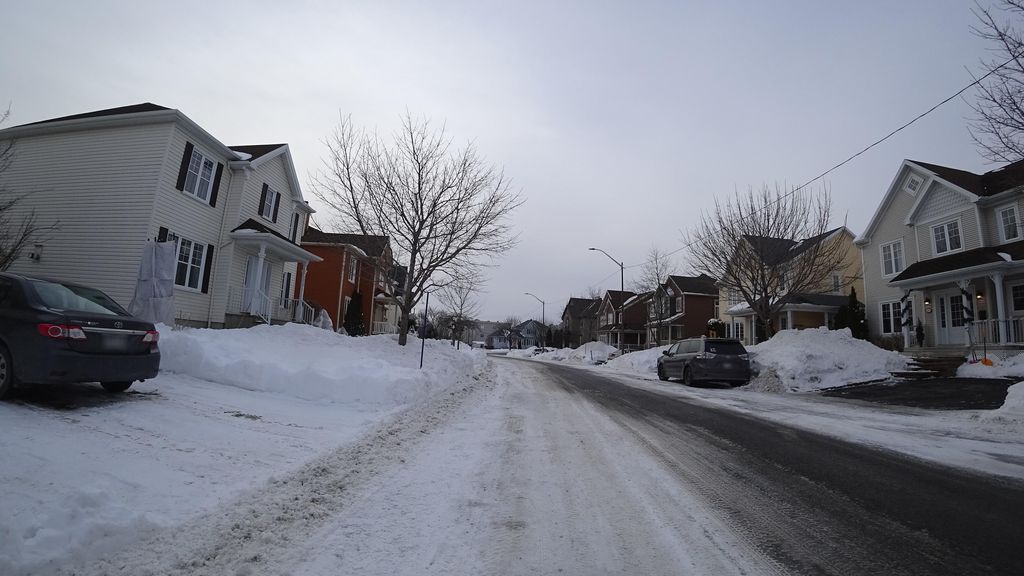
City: quebec_city